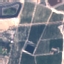
Land use / land cover class: PermanentCrop